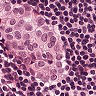
Metastatic tissue present: yes